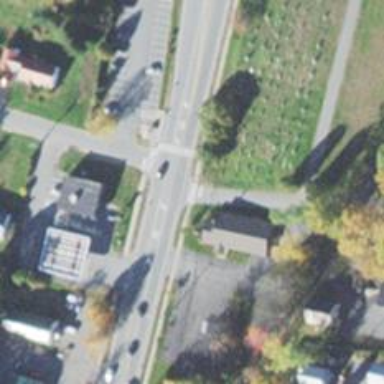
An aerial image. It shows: Marked crossing on footway.